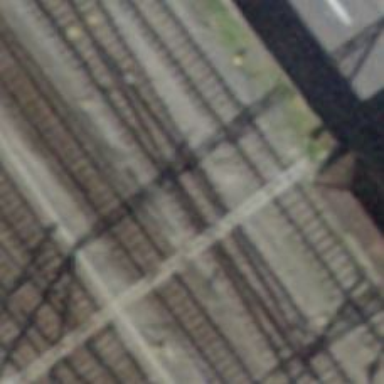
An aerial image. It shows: Railway crossing.